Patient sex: F
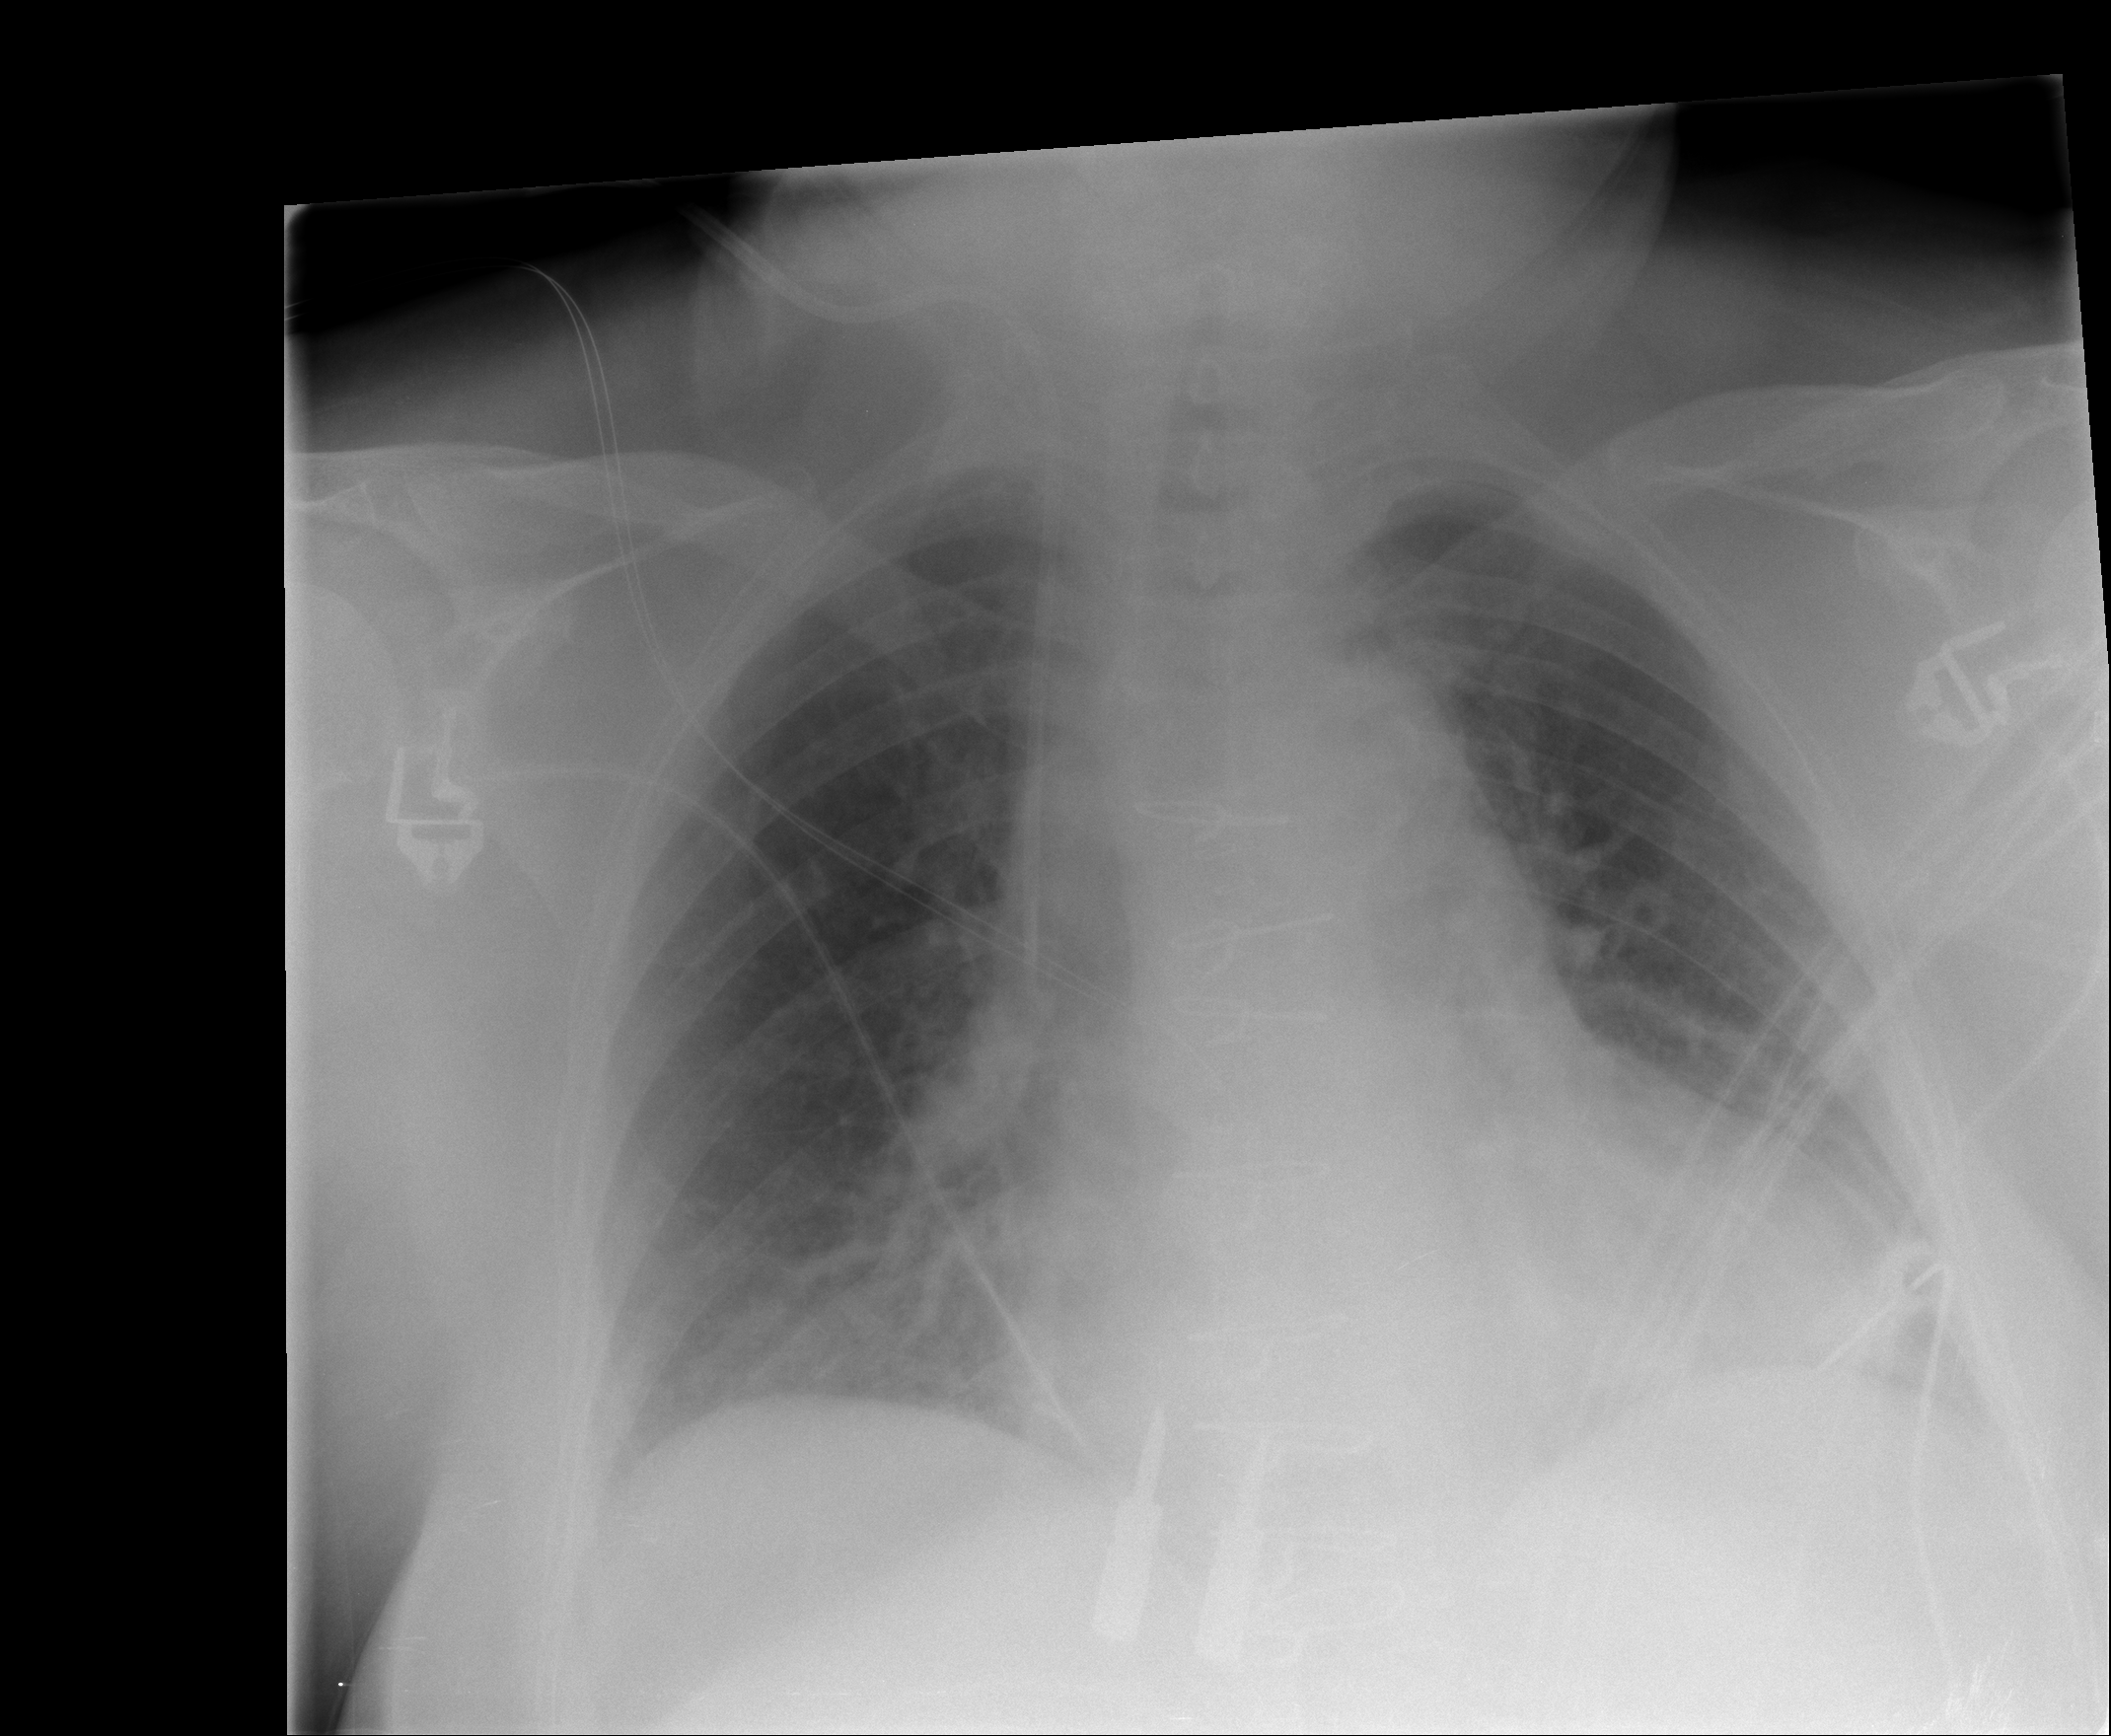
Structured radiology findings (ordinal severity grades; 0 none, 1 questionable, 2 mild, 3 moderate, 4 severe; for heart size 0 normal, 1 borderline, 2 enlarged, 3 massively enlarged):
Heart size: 2
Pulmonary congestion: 2
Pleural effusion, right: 0
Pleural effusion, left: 0
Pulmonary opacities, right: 0
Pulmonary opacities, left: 0
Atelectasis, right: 0
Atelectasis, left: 0